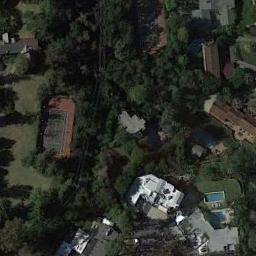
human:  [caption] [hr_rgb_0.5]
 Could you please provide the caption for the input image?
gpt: The tennis court is surrounded by trees .

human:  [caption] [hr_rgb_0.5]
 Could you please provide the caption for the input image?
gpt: The tennis court is on the grass next to some buildings and trees .

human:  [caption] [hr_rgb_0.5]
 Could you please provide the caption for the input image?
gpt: There are two tennis courts on the rectangular playground .

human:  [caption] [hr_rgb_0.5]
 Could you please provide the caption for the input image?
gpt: Tennis court and swimming pool on lawn behind residential area surrounded by trees .

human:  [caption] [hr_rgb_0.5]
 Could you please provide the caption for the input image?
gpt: There are many green trees around the tennis courts .